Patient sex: M
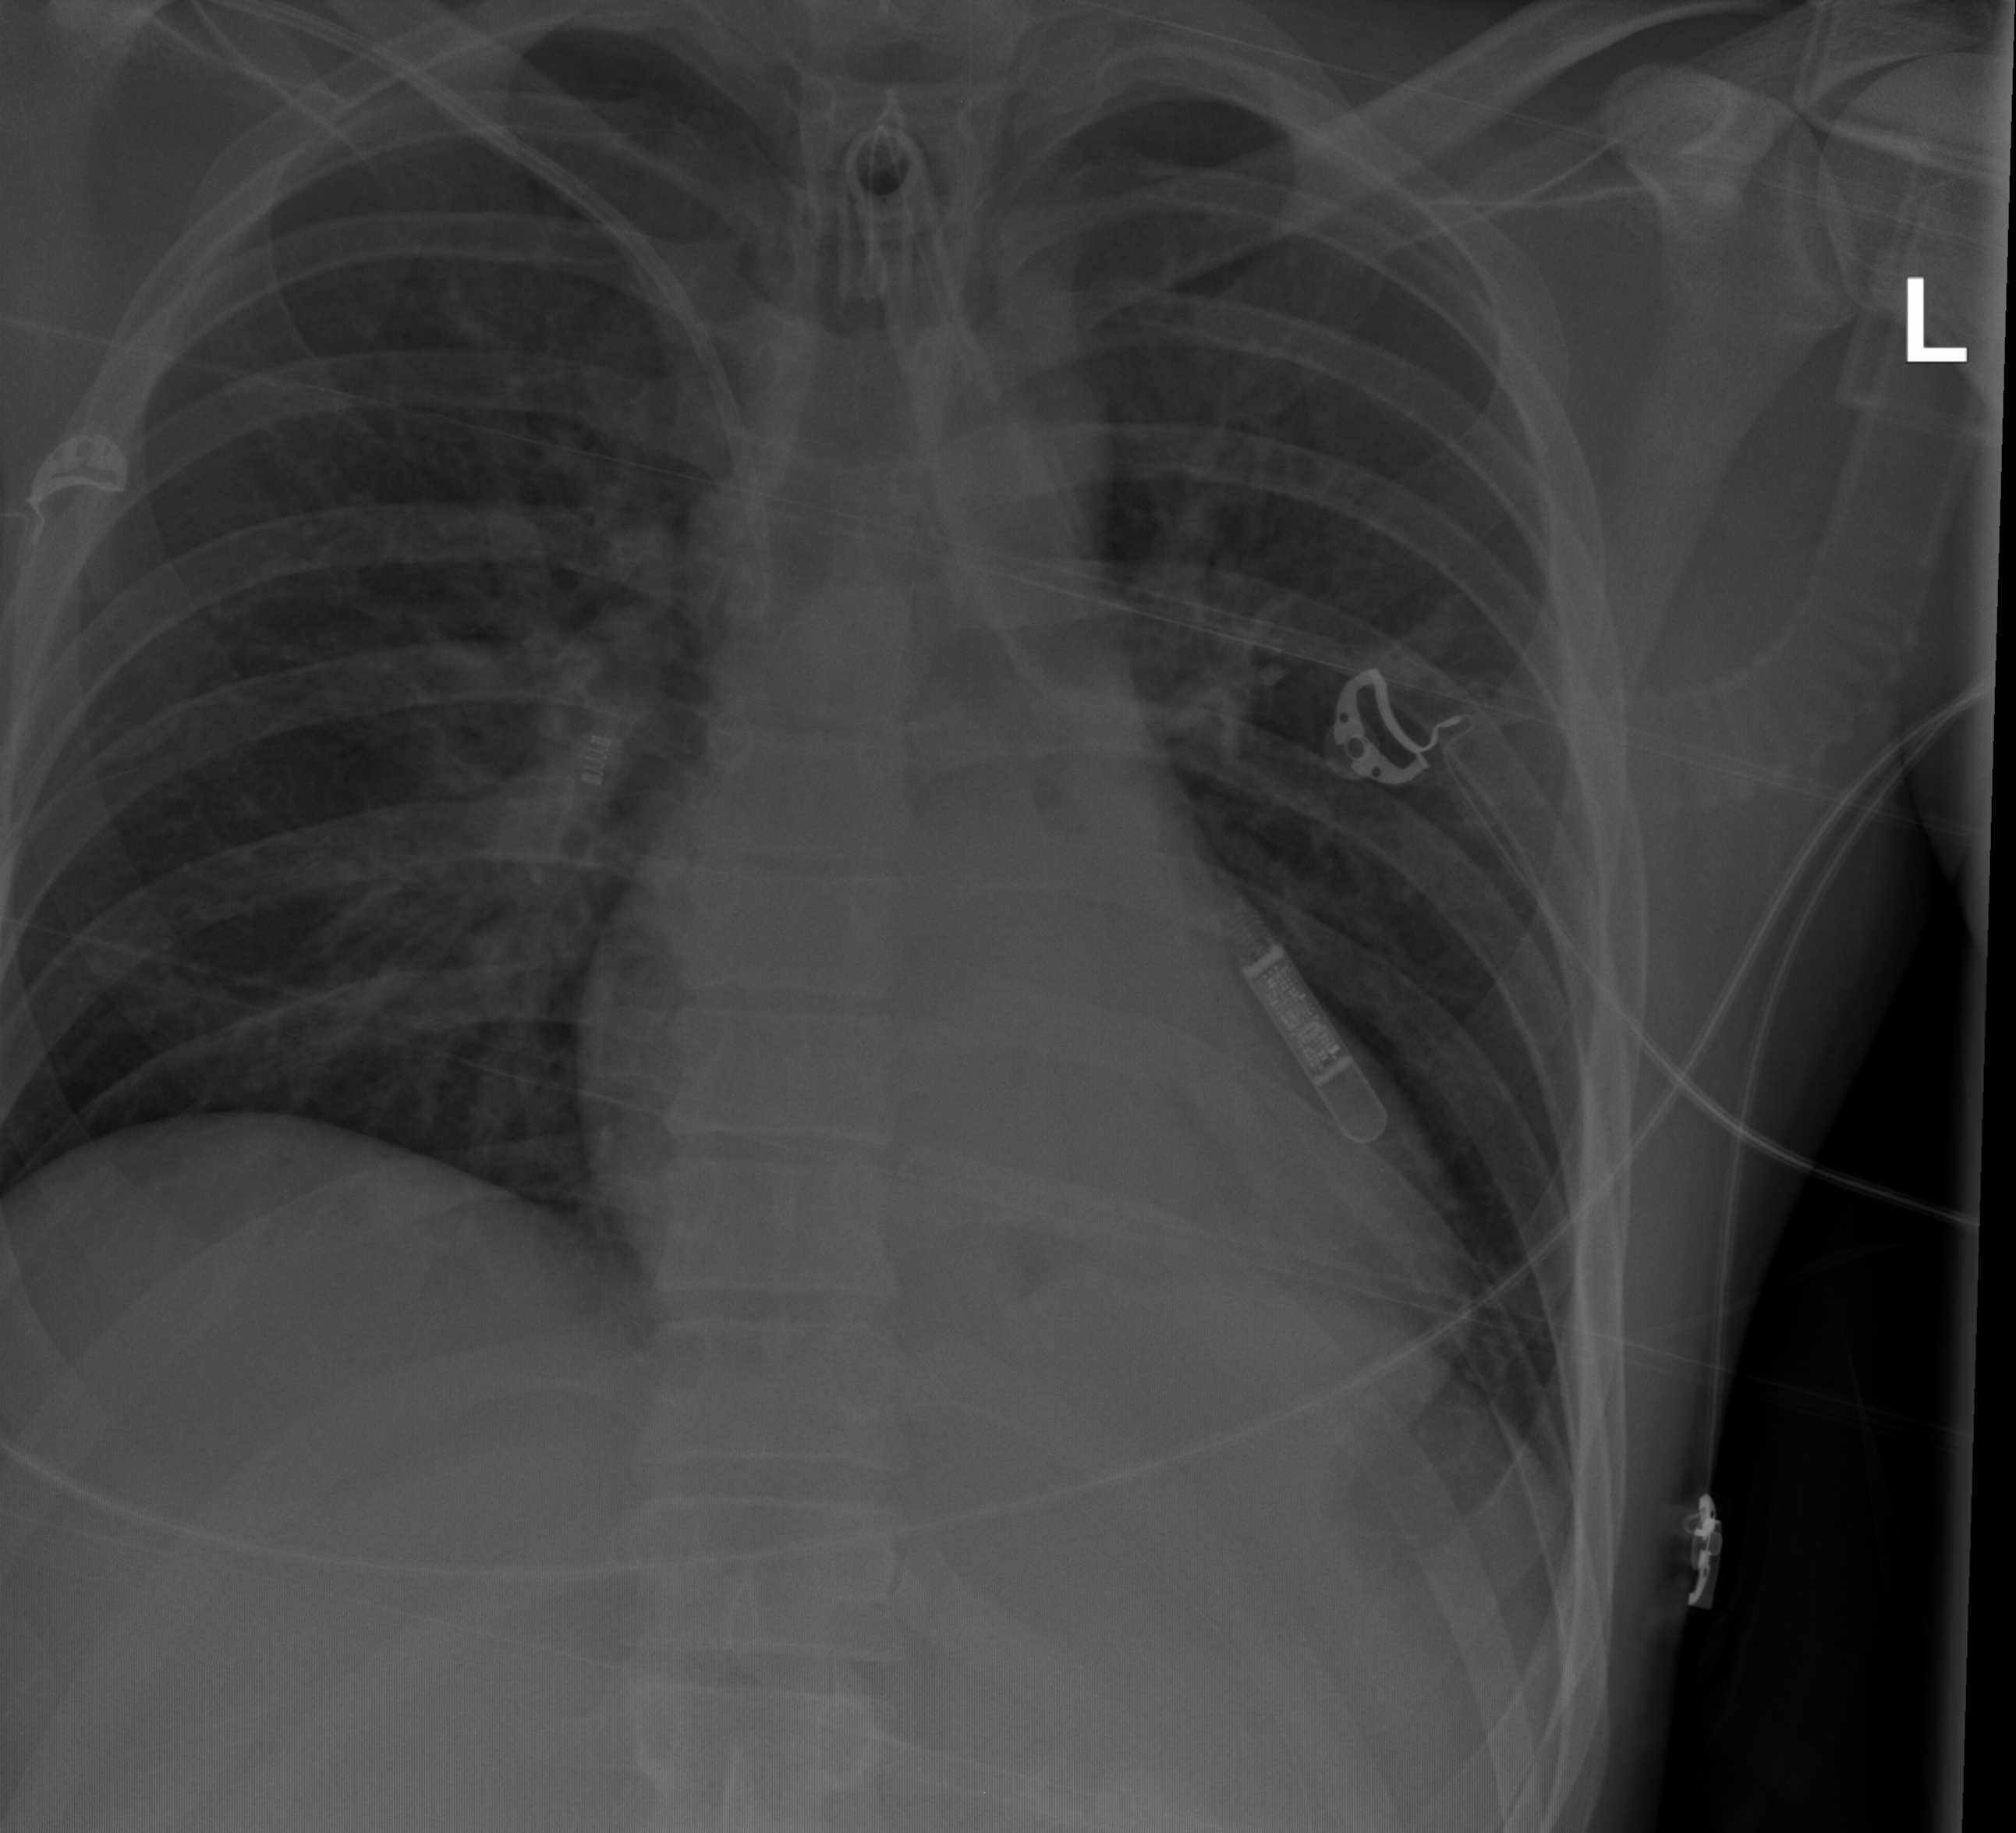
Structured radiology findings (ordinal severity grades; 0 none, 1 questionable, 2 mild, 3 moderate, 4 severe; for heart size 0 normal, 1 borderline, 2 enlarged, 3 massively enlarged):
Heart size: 0
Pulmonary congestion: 0
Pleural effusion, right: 0
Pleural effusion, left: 0
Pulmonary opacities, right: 2
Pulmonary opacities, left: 2
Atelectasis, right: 0
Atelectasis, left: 0